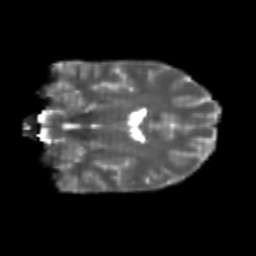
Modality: T2w
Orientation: coronal
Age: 22
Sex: female
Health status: healthy
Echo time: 0.074 s